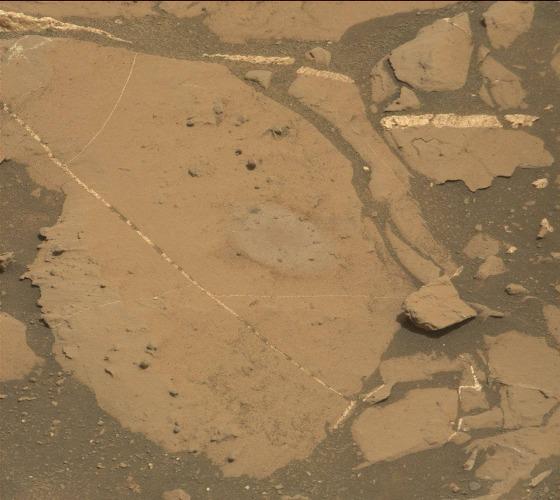
Terrain classes present: Bedrock, Gravel / Sand / Soil